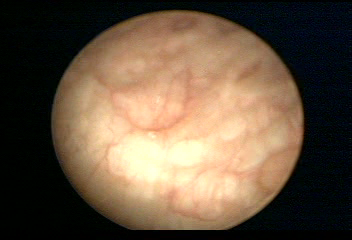
Modality: WLC
Class: Normal mucosa
Bladder cancer association: No